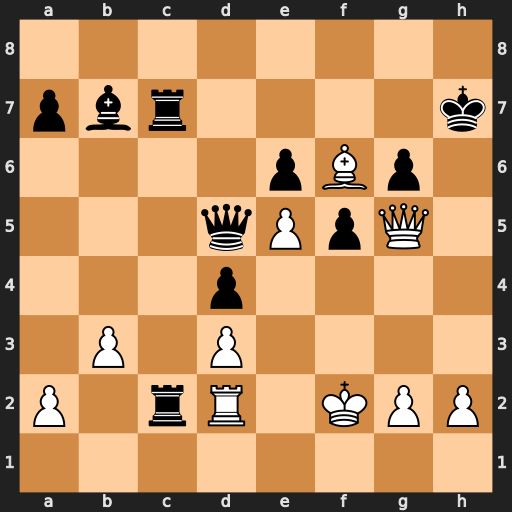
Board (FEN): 8/pbr4k/4pBp1/3qPpQ1/3p4/1P1P4/P1rR1KPP/8
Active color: w
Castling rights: -
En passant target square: -
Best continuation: Qh4+ Kg8 Qh8+